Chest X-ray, PA view. Patient: 22 years old, sex F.
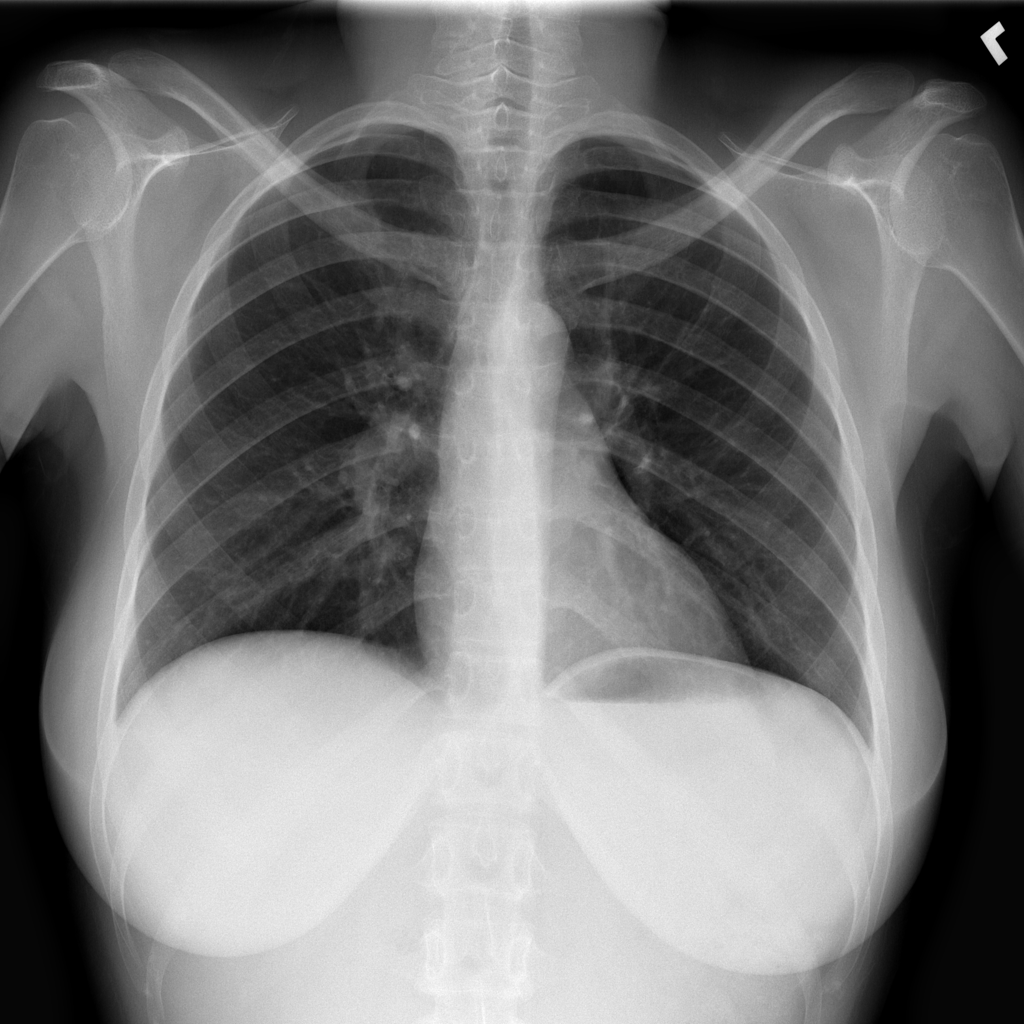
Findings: No Finding